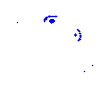
Particle: electron